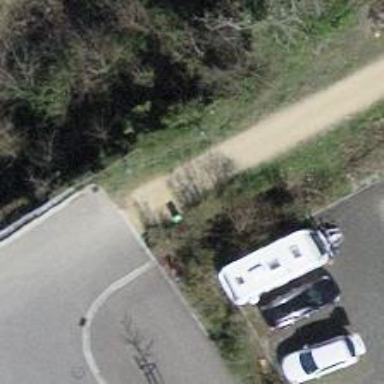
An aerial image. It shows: Asphalt path with excellent trail visibility.